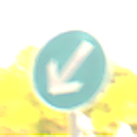
Verkehrszeichen: VorgeschriebeneVorbeifahrtLinks
Umgebung: Outdoor, RoadRail
Tageszeit: SunriseSunset
Wetter: Clear
Licht: Natural
Jahreszeit: NotSpecified
Kontrast: LowContrast